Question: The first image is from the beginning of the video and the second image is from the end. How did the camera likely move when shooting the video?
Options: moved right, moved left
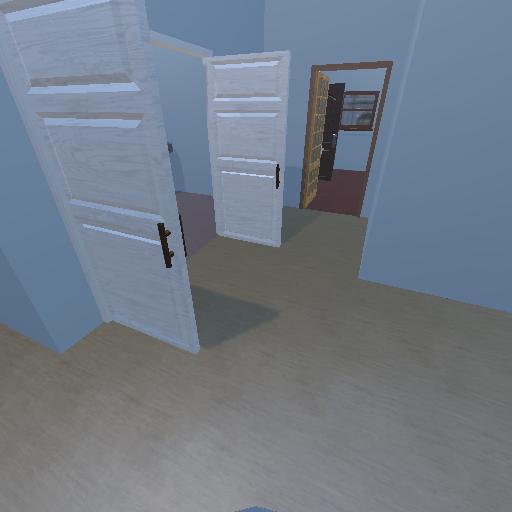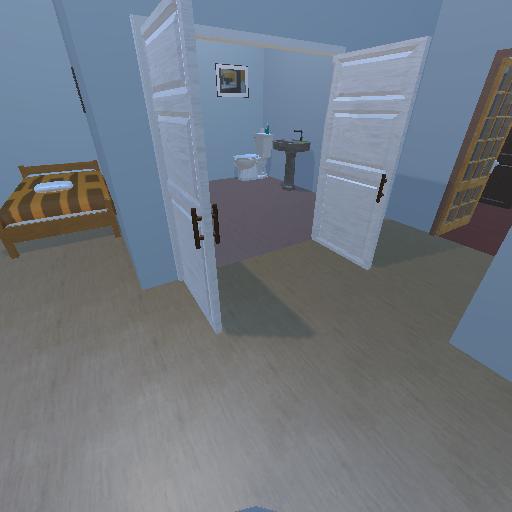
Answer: moved right